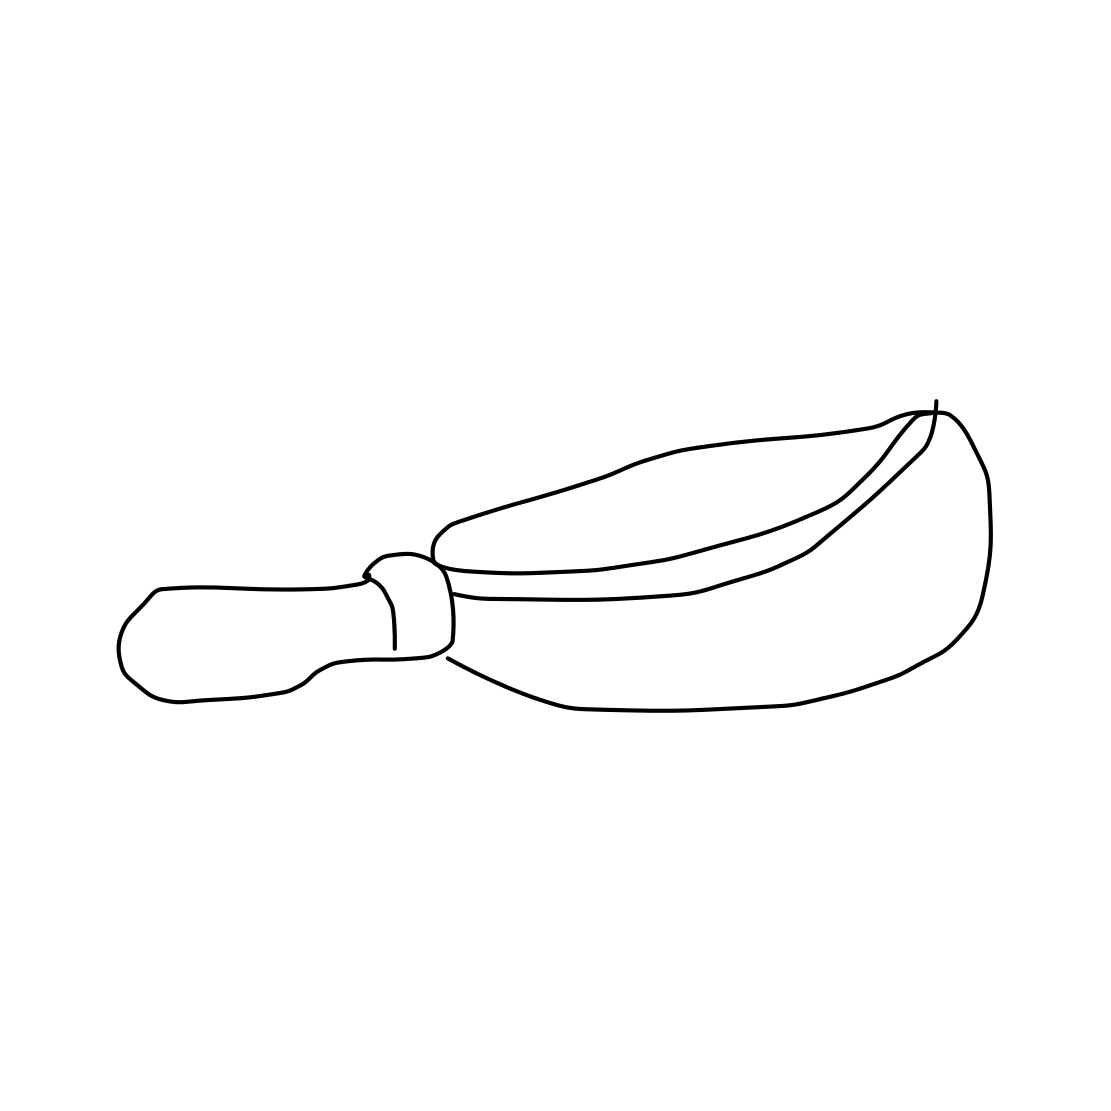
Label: frying-pan